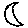
Label: moon